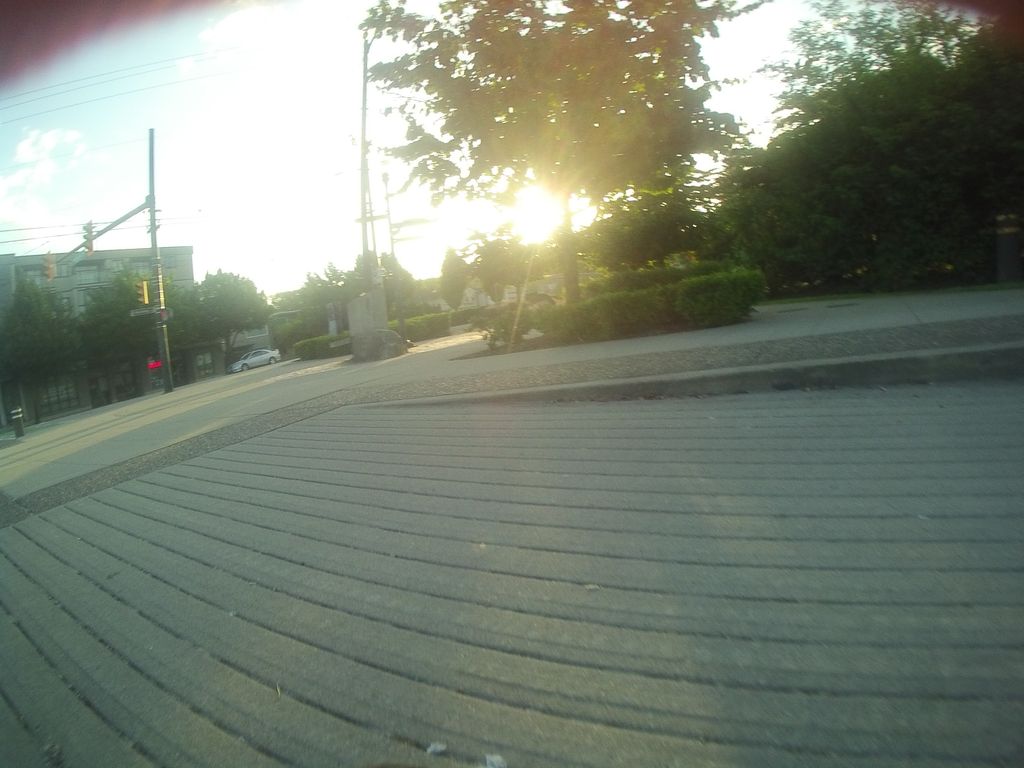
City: vancouver